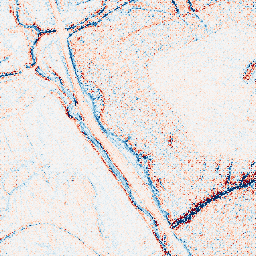
Category: edge_preserving
Decomposition family: anisotropic_diffusion
Decomposition parameters: iterations: 50
kappa: 50
gamma: 0.05
Upsampling method: regularized
Upsampling parameters: scale: 2
lambda_reg: 0.1
Upsampling scale: 2